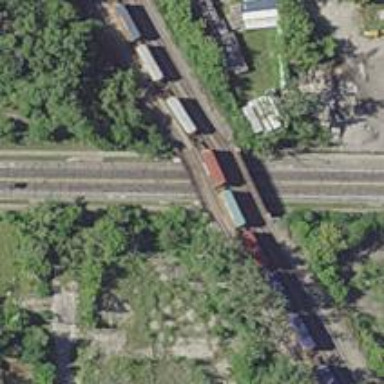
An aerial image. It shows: Abandoned railway.